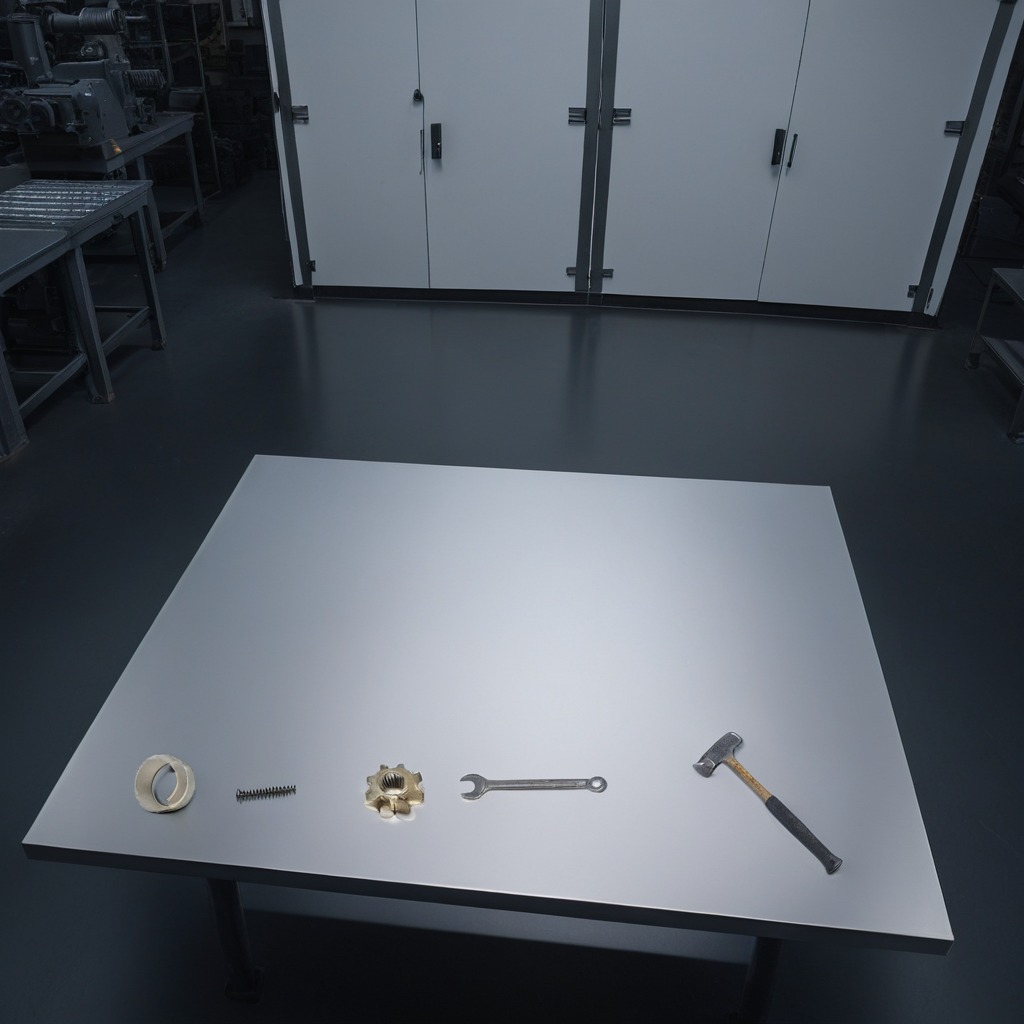
A steel gear with teeth, a hammer, a coiled metal spring, a metal nut, and a wrench are lying on the tabletop.